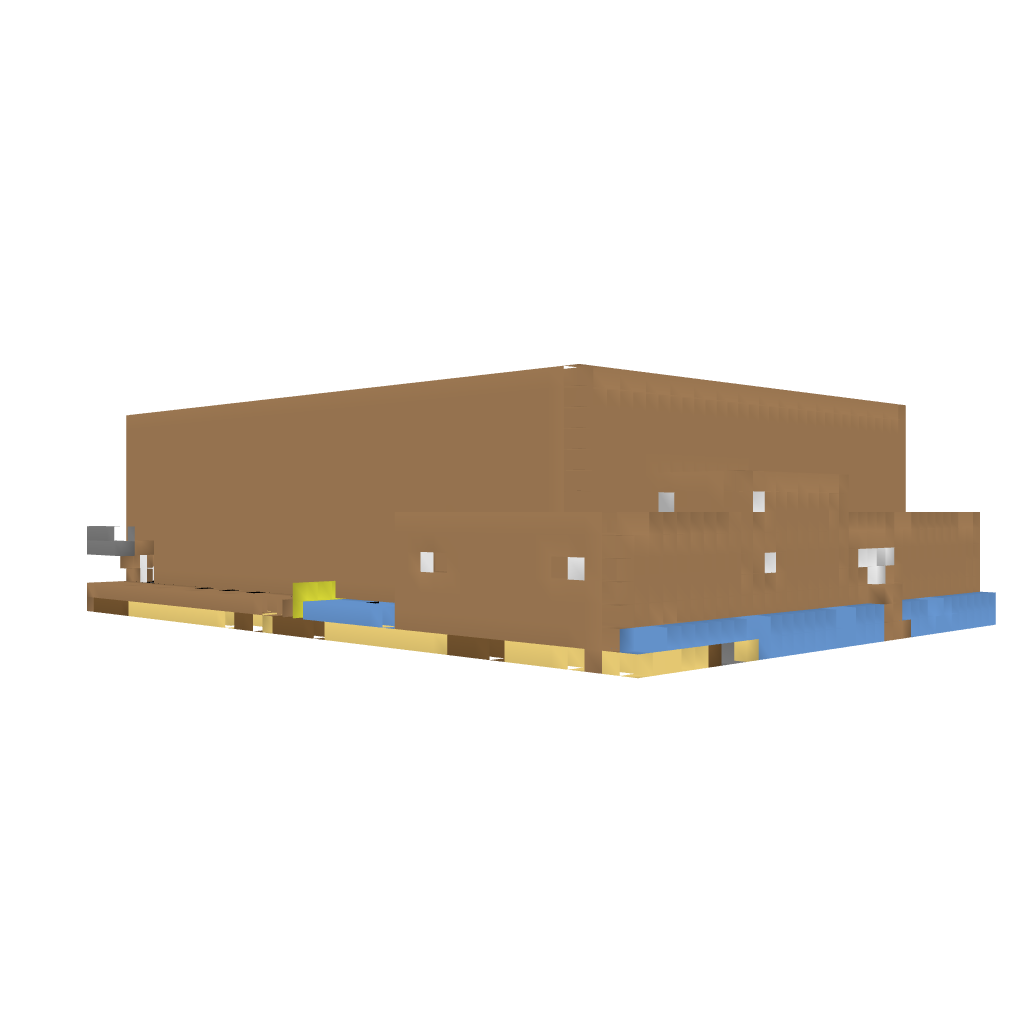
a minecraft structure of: Big theatre bad low quality